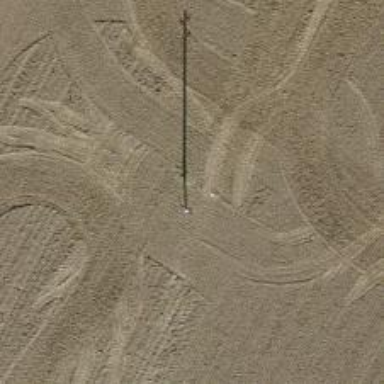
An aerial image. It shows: Power pole.